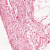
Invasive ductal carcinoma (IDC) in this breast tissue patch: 0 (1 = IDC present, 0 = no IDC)